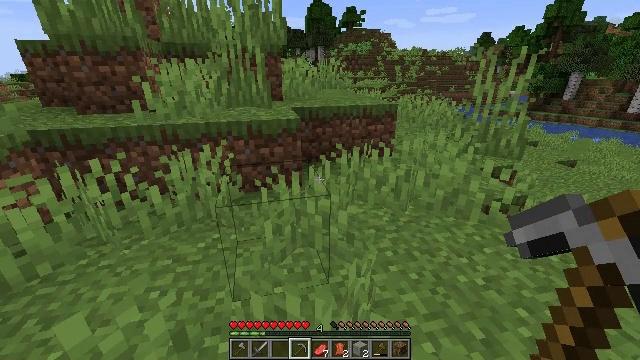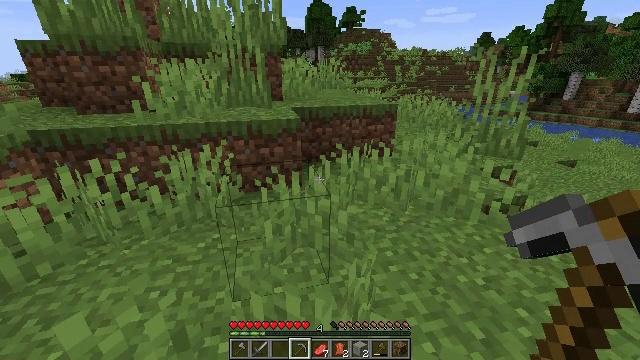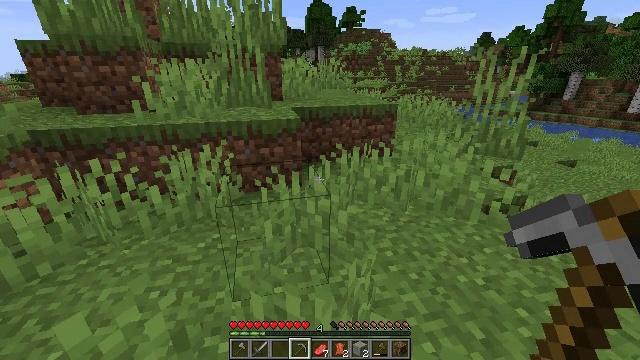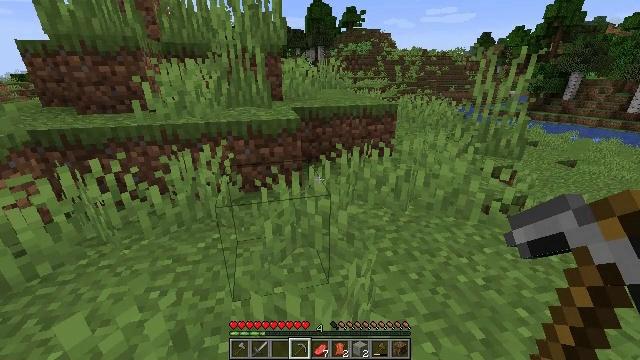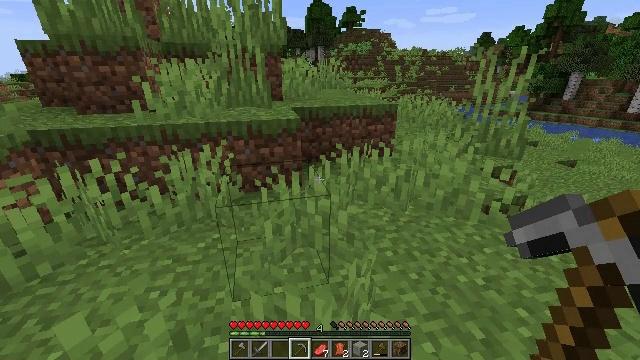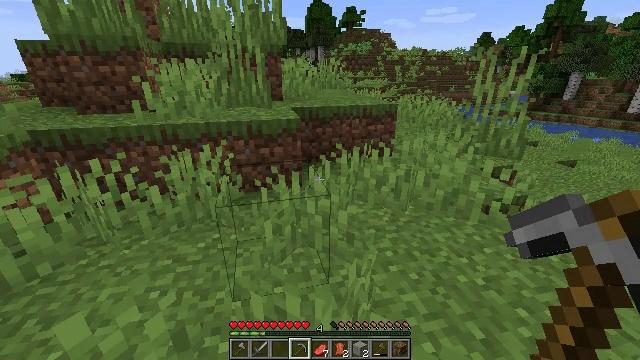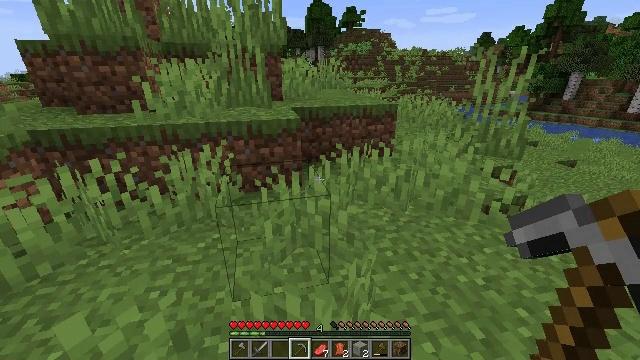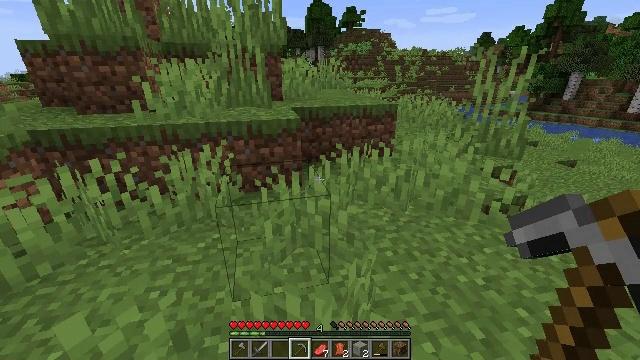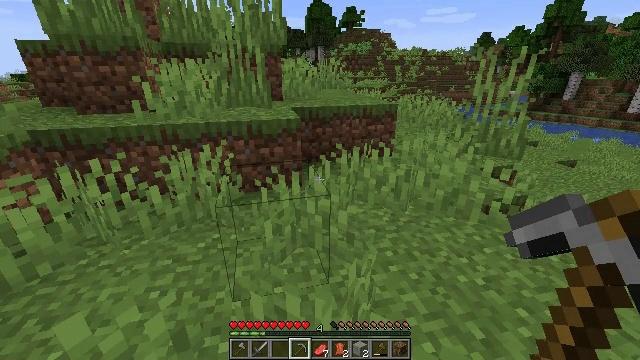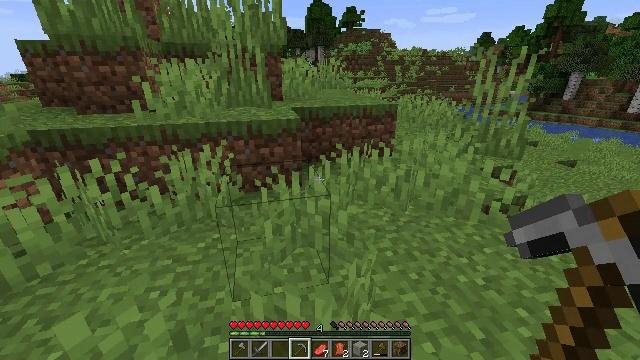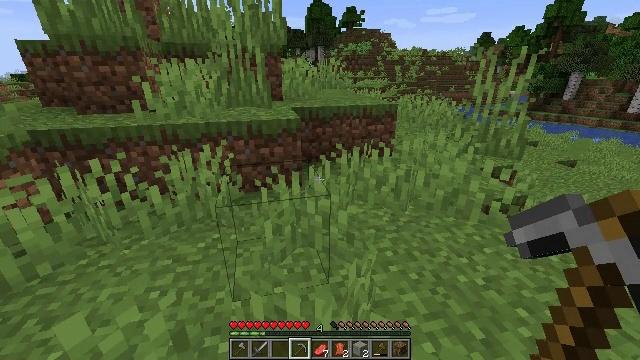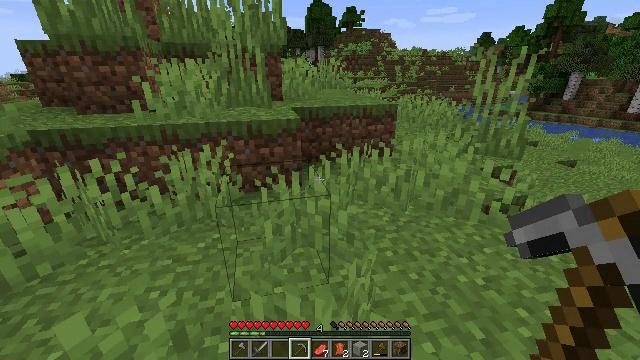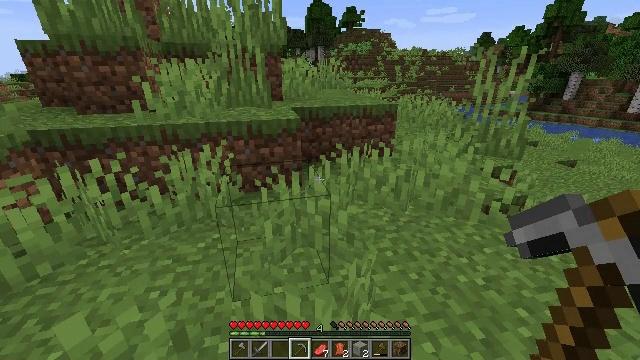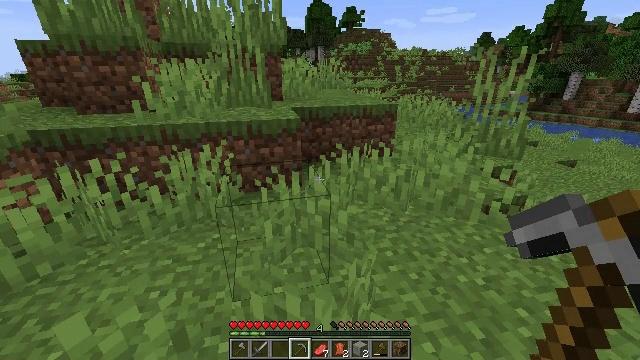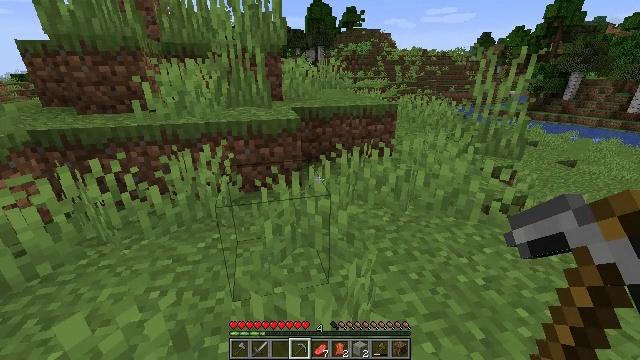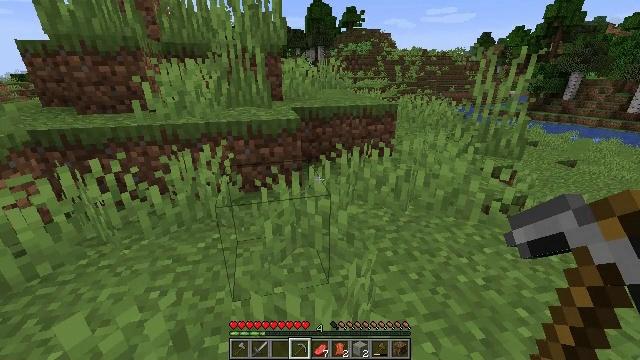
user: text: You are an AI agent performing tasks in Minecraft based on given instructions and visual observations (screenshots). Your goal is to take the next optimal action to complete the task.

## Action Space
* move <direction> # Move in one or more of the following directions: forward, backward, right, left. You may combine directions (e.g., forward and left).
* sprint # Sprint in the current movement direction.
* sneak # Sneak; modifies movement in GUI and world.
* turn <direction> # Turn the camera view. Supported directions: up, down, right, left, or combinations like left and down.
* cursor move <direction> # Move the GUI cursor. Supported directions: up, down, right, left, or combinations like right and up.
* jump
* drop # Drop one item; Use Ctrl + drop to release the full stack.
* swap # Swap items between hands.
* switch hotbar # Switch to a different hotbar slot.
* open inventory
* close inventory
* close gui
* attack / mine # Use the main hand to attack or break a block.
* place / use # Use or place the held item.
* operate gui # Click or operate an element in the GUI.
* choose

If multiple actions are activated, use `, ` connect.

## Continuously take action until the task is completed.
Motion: motion action
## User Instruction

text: Remove the tall grass to clear the area.
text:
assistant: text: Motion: no_op
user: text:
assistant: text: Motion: no_op
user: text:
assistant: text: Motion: no_op
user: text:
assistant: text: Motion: no_op
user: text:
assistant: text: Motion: no_op
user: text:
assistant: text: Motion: no_op
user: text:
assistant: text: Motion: no_op
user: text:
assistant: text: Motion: no_op
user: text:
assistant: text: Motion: no_op
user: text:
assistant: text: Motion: no_op
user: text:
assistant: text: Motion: no_op
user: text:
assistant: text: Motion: no_op
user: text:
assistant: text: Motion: no_op
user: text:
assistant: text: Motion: no_op
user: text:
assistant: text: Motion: no_op
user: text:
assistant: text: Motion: no_op
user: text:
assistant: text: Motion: no_op
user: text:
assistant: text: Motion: no_op
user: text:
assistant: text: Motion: no_op
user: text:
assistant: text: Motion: no_op
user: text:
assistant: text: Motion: no_op
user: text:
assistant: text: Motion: no_op
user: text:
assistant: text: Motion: no_op
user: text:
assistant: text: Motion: no_op
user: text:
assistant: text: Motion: no_op
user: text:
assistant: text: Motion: no_op
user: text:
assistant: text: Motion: no_op
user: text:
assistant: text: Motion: no_op
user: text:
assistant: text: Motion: move forward, turn down
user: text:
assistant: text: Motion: move forward